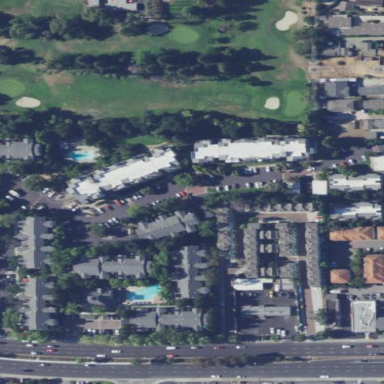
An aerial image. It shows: Residential area with apartments.